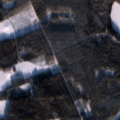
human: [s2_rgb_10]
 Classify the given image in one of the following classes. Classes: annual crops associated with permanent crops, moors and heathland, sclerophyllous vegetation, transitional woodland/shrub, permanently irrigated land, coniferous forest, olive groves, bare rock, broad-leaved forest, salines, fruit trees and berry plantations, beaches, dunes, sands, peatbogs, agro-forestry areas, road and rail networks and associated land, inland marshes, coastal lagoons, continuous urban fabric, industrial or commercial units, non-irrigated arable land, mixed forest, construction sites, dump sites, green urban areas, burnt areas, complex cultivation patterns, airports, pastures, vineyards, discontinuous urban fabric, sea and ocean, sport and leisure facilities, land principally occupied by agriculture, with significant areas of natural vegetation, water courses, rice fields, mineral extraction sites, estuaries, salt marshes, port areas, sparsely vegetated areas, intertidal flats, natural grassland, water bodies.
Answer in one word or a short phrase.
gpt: non-irrigated arable land, land principally occupied by agriculture, with significant areas of natural vegetation, coniferous forest, mixed forest